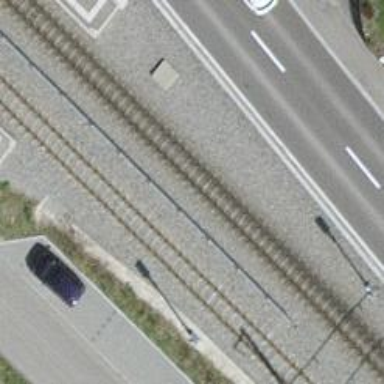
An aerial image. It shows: Narrow-gauge railway with electrified contact line.